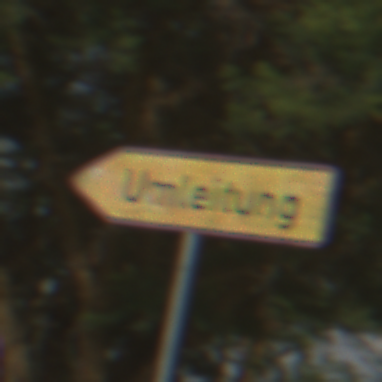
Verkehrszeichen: UmleitungswegweiserLinksweisend
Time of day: MorningAfternoon
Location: Outdoor (Nature)
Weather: PartlyCloudy
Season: NotSpecified
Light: Natural